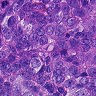
Metastatic tissue present: yes